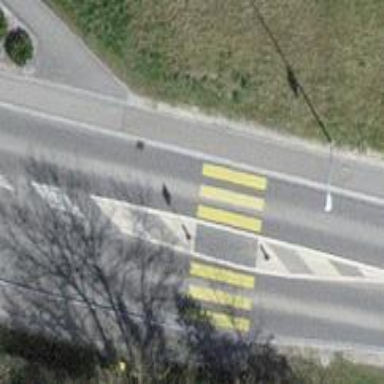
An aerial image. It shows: Marked crossing on the road.